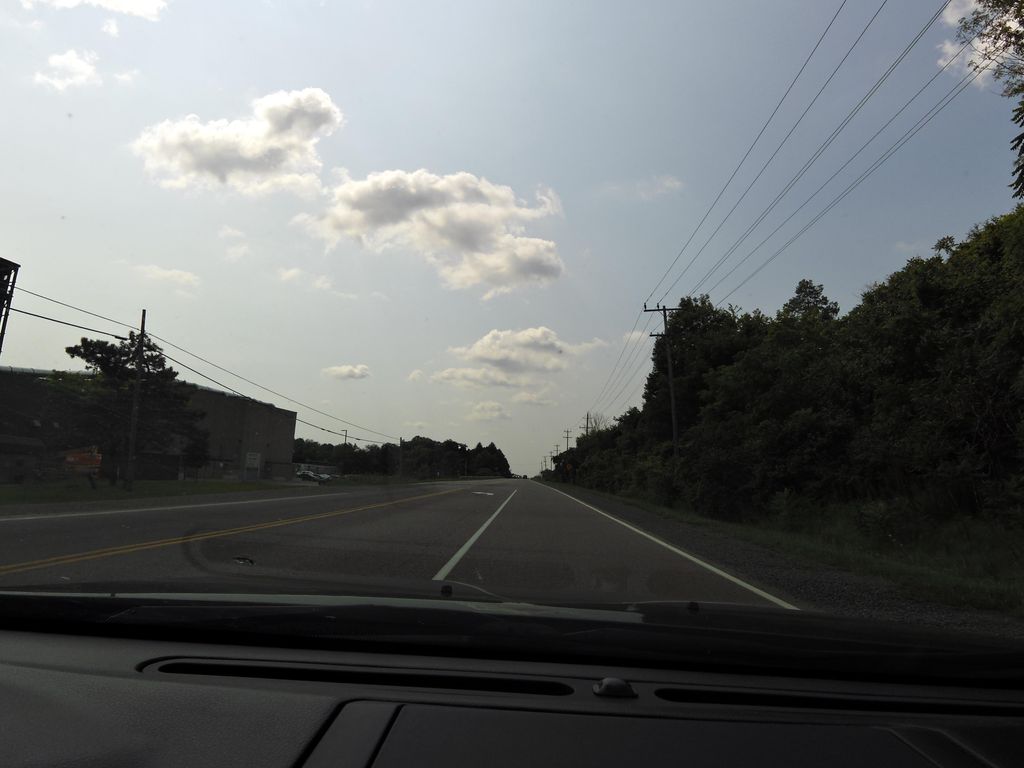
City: hamilton